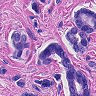
Metastatic tissue present: yes